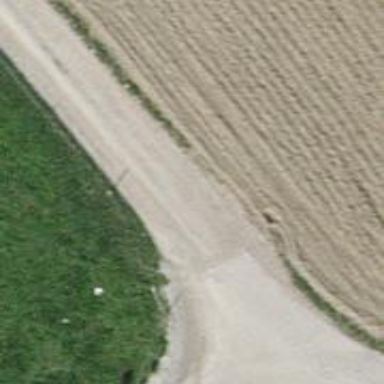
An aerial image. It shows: Asphalt road designated for service vehicles.